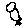
Label: bird